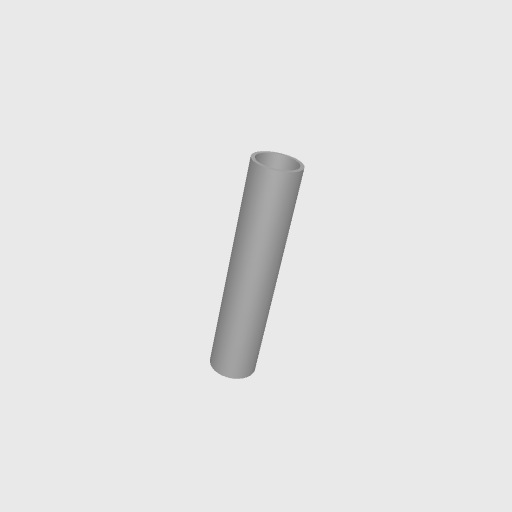
Part: AluminumTube27ID32OD150